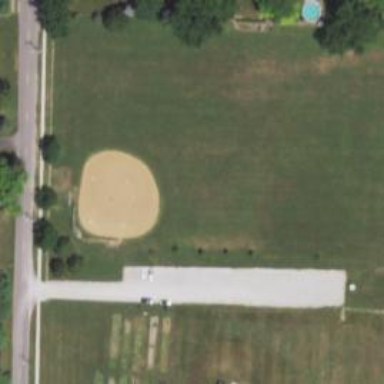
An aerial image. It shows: Baseball pitch for leisure land activities.